Question: I have a custom camera app which have a centered rectangle view, as you can see below:

When I take a picture I want to ignore everything outside the rectangle. The view hasn't any connection with the Camera Preview or SurfaceView in my XML view, as follows:
'''
<FrameLayout xmlns:android="http://schemas.android.com/apk/res/android"
android:layout_width="fill_parent"
android:layout_height="fill_parent">
<FrameLayout
android:id="@+id/preview"
android:layout_width="fill_parent"
android:layout_height="fill_parent">
<SurfaceView
android:id="@+id/cameraview"
android:name="com.kut.camera.KutCameraFragment"
android:layout_width="fill_parent"
android:layout_height="fill_parent" />
<View android:id="@+id/viewTamanho"
android:layout_width="match_parent"
android:layout_height="match_parent"
android:layout_marginBottom="400px"
android:layout_marginTop="300px"
android:layout_marginStart="70px"
android:layout_marginEnd="70px"
android:background="@drawable/border" />
<RelativeLayout
android:id="@+id/rel_layout"
android:layout_width="match_parent"
android:layout_height="match_parent" >
<LinearLayout
android:layout_width="match_parent"
android:layout_height="wrap_content"
android:alpha="1"
android:background="@android:color/black"
android:orientation="vertical"
android:padding="10dp" >
<RelativeLayout
android:layout_width="match_parent"
android:layout_height="match_parent" >
<TextView
android:id="@+id/textViewReferan"
android:layout_width="wrap_content"
android:layout_height="wrap_content"
android:layout_centerHorizontal="true"
android:layout_centerVertical="true"
android:text="Evidencia"
android:textColor="@android:color/white"
android:textSize="16sp" />
<Button
android:id="@+id/button_exit"
android:layout_width="wrap_content"
android:layout_height="wrap_content"
android:layout_alignParentEnd="true"
android:layout_alignParentRight="true"
android:layout_alignParentTop="true"
android:background="@android:color/transparent"
android:text="Sair"
android:textColor="#2799CF" />
</RelativeLayout>
<LinearLayout
android:id="@+id/progress_layout"
android:layout_width="match_parent"
android:layout_height="match_parent"
android:layout_gravity="center"
android:gravity="center"
android:orientation="vertical"
android:visibility="gone" >
<ProgressBar
android:id="@+id/progressBar1"
android:layout_width="wrap_content"
android:layout_height="wrap_content" />
<TextView
android:id="@+id/islem_value_textView"
android:layout_width="wrap_content"
android:layout_height="wrap_content"
android:text="Carregando..." />
</LinearLayout>
</LinearLayout>
<RelativeLayout
android:id="@+id/RelativeLayout1"
android:layout_width="match_parent"
android:layout_height="wrap_content"
android:layout_alignParentBottom="true"
android:layout_alignParentLeft="true"
android:layout_alignParentStart="true"
android:alpha="0.9"
android:background="@android:color/black"
android:padding="10dp" >
<ImageView
android:id="@+id/imageView_foto"
android:layout_width="wrap_content"
android:layout_height="wrap_content"
android:layout_centerHorizontal="true"
android:layout_centerVertical="true"
android:src="@drawable/camera" />
<ImageView
android:id="@+id/imageView_photo"
android:layout_width="80dp"
android:layout_height="100dp"
android:layout_alignParentLeft="true"
android:layout_alignParentStart="true"
android:layout_centerVertical="true"
android:layout_marginRight="5dp"
android:layout_marginEnd="5dp"
android:padding="5dp"
android:scaleType="fitCenter"
android:src="@drawable/fotoicon" />
</RelativeLayout>
</RelativeLayout>
</FrameLayout>
'''
Can somebody help me how to crop the image properly? I tried to create a new Bitmap based on my XML but obviously it didn't work, something like:
'''
Camera.PictureCallback jpegCallback = new Camera.PictureCallback() {
public void onPictureTaken(byte[] data, Camera camera) {
//.../
Bitmap imagemOriginal = BitmapFactory.decodeByteArray(data, 0, data.length);
Bitmap imagemCortada = Bitmap.createBitmap(imagemOriginal, 70, 400, imagemOriginal.getWidth() - 70,
imagemOriginal.getHeight() - 400);
//.../
}
'''
I put those initial values for x and y, and tried to subtract (based on XML values from View referring to marginTop, Bottom, etc...) from width and Height but I hadn't success because I don't know how to match View coordinates with the image coordinates taken from Camera. Also, it seems for me Bitmap.createBitmap does limited crop, apparently I can't crop it to a rectangle directly.
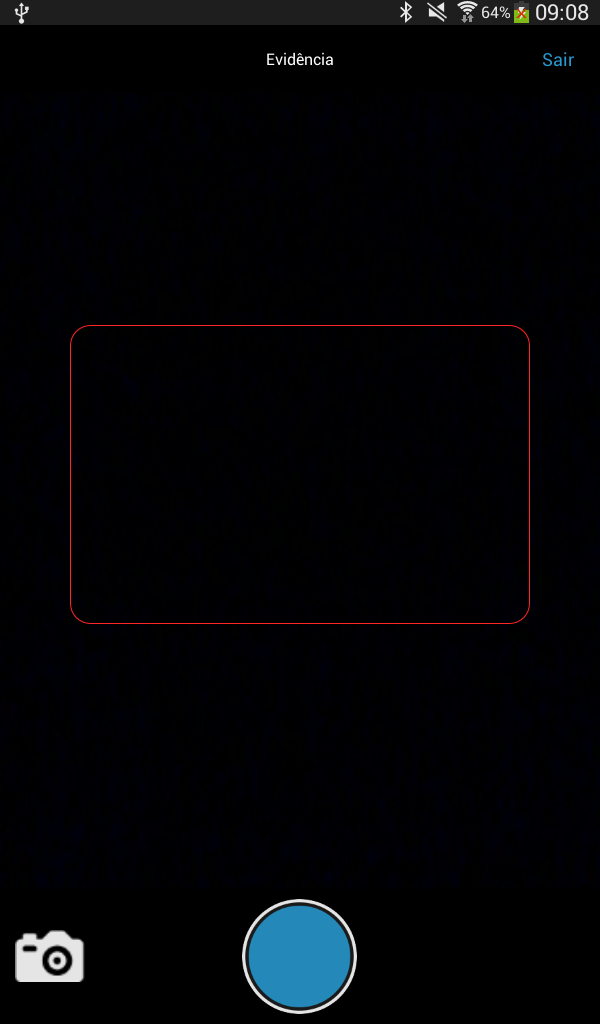
Answer: To control cropping, you must control the picture size and the rectangle size.
It is very important to choose the picture size with same aspect ratio as the preview, and make sure that the preview is not distorted on the screen. If you prepare your app for a wide range of devices, both tasks are not trivial. To achieve the latter, you need to control both preview size and the size. I have explained this in more detail <URL>.
To keep it simple, I suggest to ignore the tablets that may have natural Landscape orientation. On phones, the captured image will be "rotated" 90deg even if you set camera orientation to portrait (which only effects preview). Don't expect <URL> to fix this for you: by the book, it is allowed to simply set the EXIF flag for the captured image.
You set the margins for in . This may not scale well on variety of screens. I suggest setting the dimensions of this view programmatically, as certain percent of the preview surface. You can use <URL> to define this in XML, but I am afraid this will not give you enough control.
With all this at hand, let's say that we have preview of 1280x720, picture of 2560x1440, our screen is 1280x800, and the rectangle is in the middle, 616x400 pixels (which is more or less the size scaled from your screenshot).
The actual preview size on screen will be probably 1000x562, padded on the right and left with black margins of 79px. Then the following code will produce the expected captured picture:
'''
public void onPictureTaken(byte[] data, Camera camera) {
//.../
Bitmap imagemOriginal = BitmapFactory.decodeByteArray(data, 0, data.length); // 2560x1440
float scale = 1280/1000F;
int left = (int) scale*(imagemOriginal.getWidth()-400)/2;
int top = (int) scale*(imagemOriginal.getHeight()-616)/2;
int width = (int) scale*400;
int height = (int) scale*616;
Matrix rotationMatrix = new Matrix();
rotationMatrix.postRotate(90);
Bitmap imagemCortada = Bitmap.createBitmap(imagemOriginal, left, top, width, height, rotationMatrix, false);
//.../
}
'''